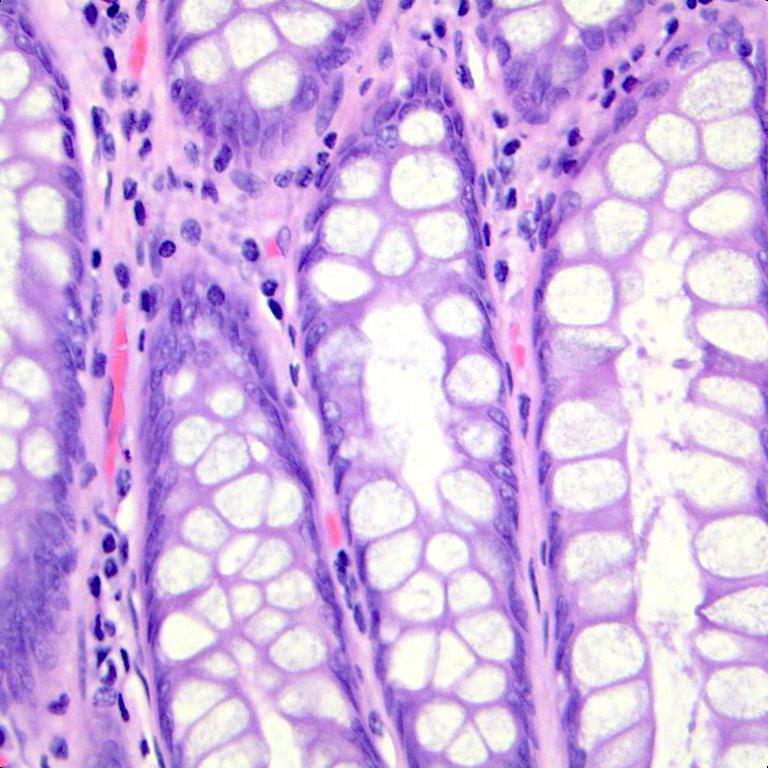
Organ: colon
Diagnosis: benign